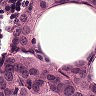
Metastatic tissue present: yes